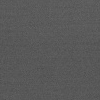
Atmospheric dust classification: dusty